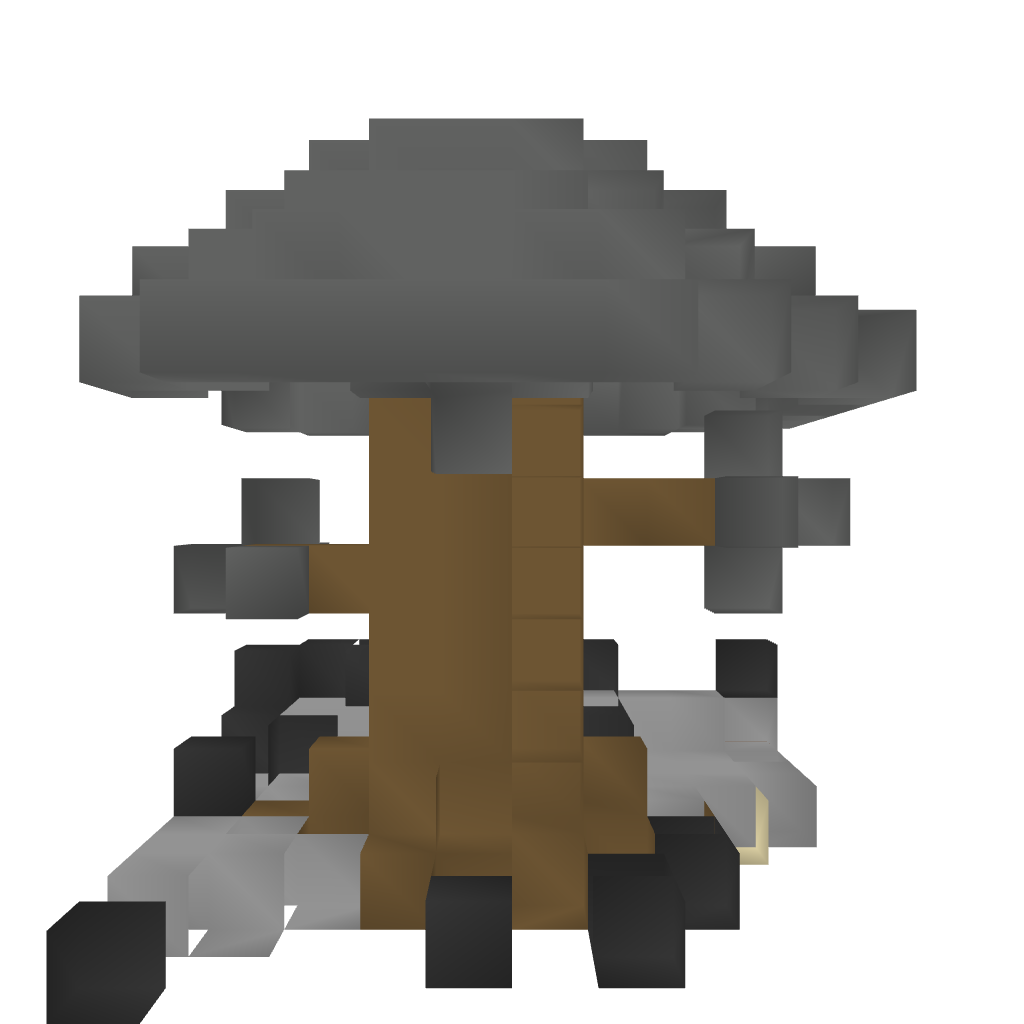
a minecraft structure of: Large oak tree